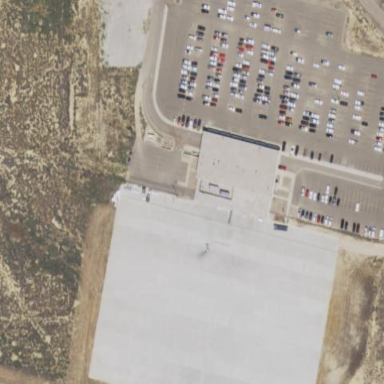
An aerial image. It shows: Apron at the airport.